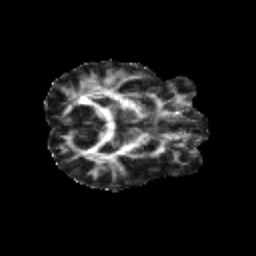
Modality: FA
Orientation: axial
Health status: healthy
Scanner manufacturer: siemens
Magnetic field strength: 3 T
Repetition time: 12 s
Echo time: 0.092 s